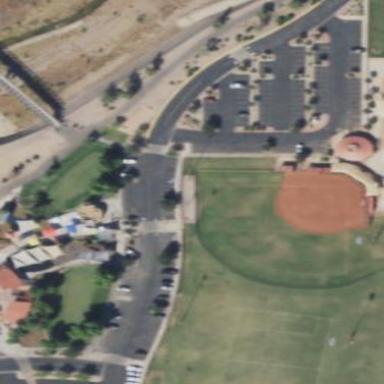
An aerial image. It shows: Softball pitch for leisure and sport activities.